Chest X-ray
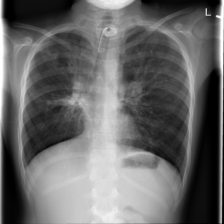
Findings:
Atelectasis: negative
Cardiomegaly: negative
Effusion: negative
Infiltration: negative
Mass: negative
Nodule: negative
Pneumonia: negative
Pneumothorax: negative
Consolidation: negative
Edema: negative
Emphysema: negative
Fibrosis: negative
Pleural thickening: negative
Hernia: negative